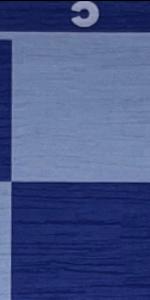
Label: Empty